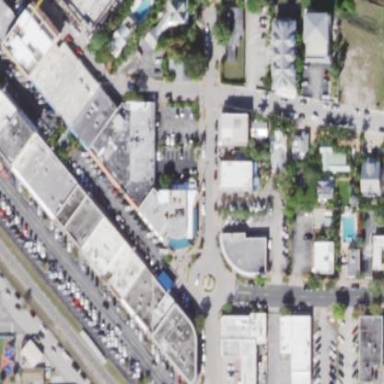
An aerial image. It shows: Retail area.